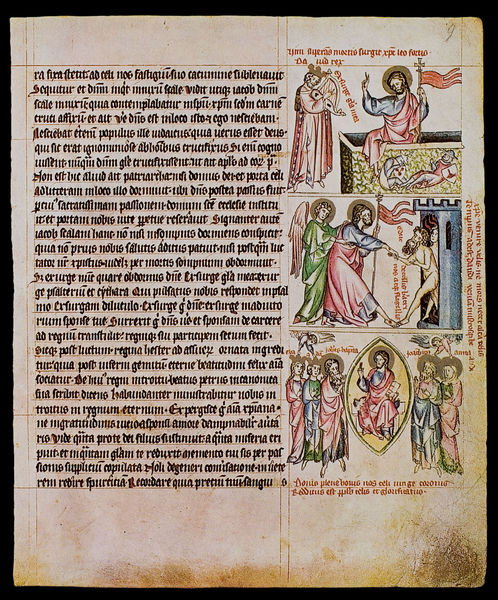
Titel: Passional der Kunigunde von Böhmen
Institution: Prag, Nationalbibliothek
Schlagwörter: blau, flügel, mann, nackt, grün, männer, bart, johannes, gold, rosa, turm, engel, schrift, man, fahne, könig, nackte, zinnen, schild, buch, kreuz, illustration, text, ritter, buchseite, heiligenschein, nimbus, christus, grab, jesus, heilige, harfe, gra, mandorla, buchmalerei, passion, bildfelder, bildfeld, wiederauferstehung, mandibula